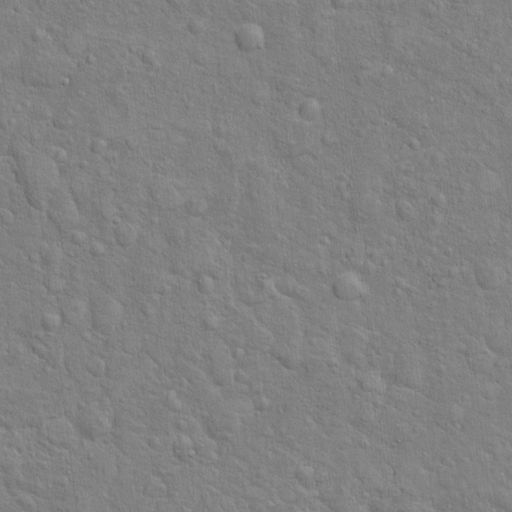
Classes present: Background